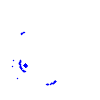
Particle: kaon